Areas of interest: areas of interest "Taiyuan Municipal Public Security Bureau Traffic Police Detachment Jiancaoping First Company"
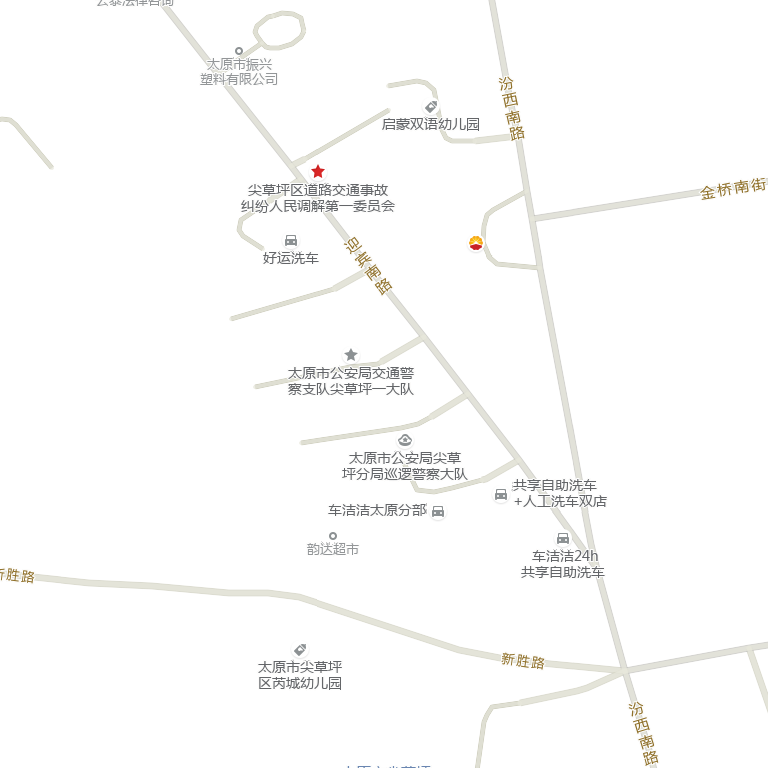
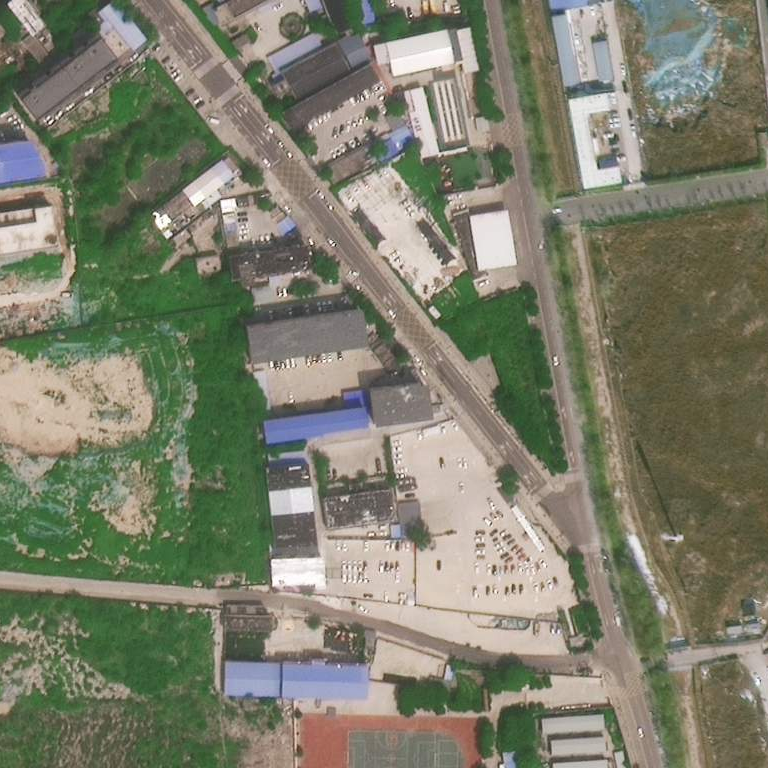